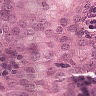
Metastatic tissue present: yes